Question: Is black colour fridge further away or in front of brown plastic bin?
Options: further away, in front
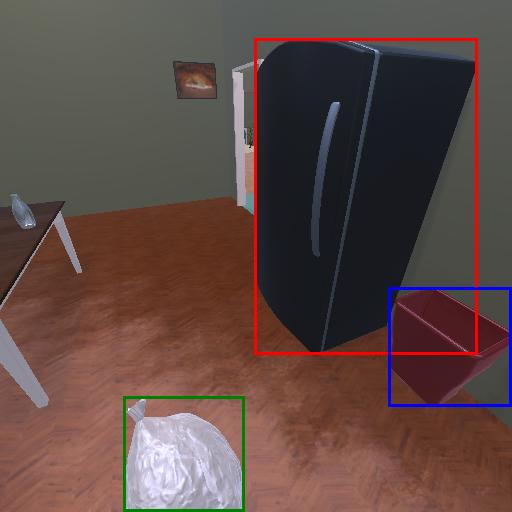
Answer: further away